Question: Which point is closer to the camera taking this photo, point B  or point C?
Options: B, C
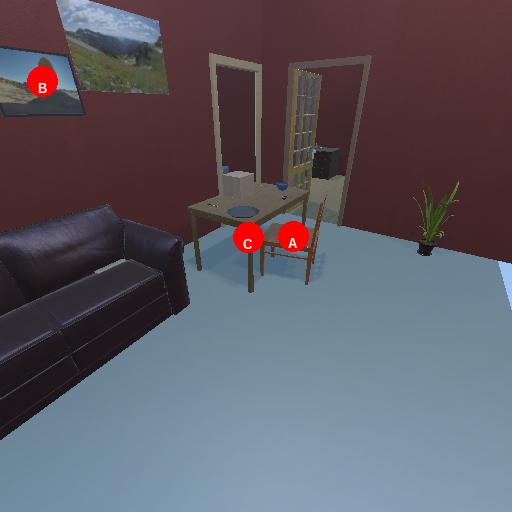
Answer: B